RGB frame:
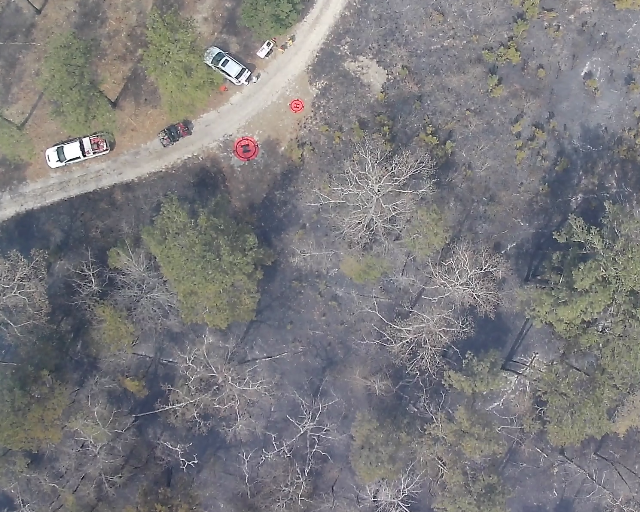
Thermal frame:
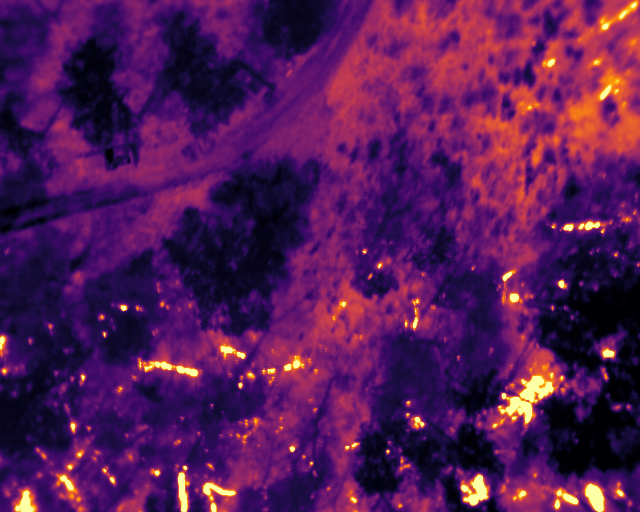
Captured: 2026-02-26 03:41:41
Pixels at or above 80 °C: 2355 (fraction of frame: 0.007187)